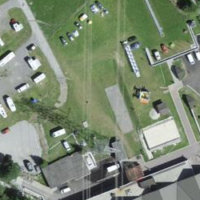
EUNIS habitat code: 54
Species observed at this site:
Melilotus albus